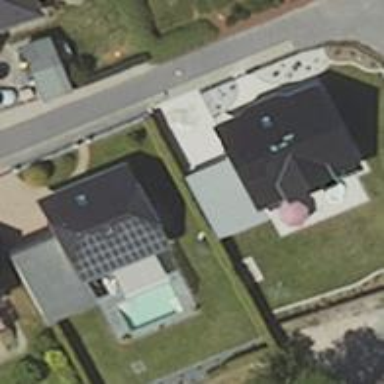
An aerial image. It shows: Building with gabled red roof hosting small solar photovoltaic panel installation. The solar panel setup is on the roof generating electricity using photovoltaic method.